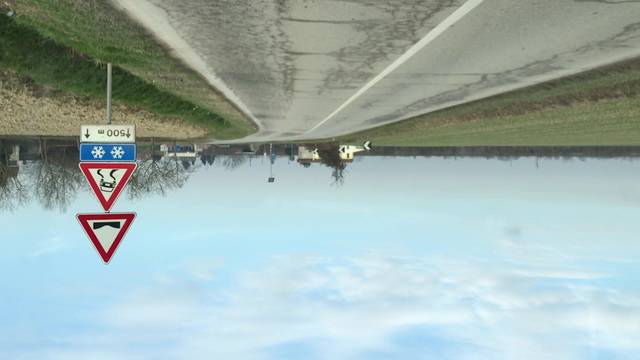
Region: Italy
Coordinates: 45.035, 11.651